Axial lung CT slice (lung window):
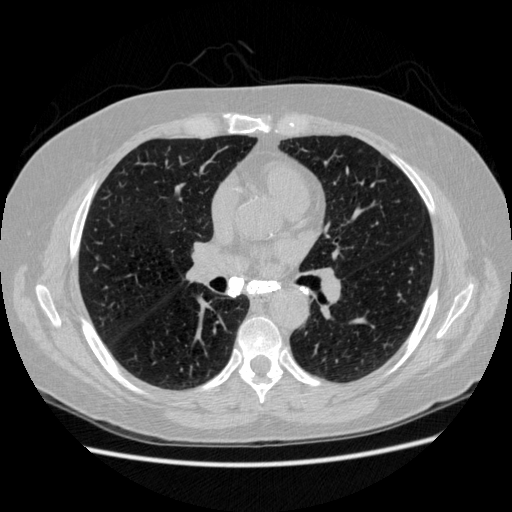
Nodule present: no